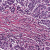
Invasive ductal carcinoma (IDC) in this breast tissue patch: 1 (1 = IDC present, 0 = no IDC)